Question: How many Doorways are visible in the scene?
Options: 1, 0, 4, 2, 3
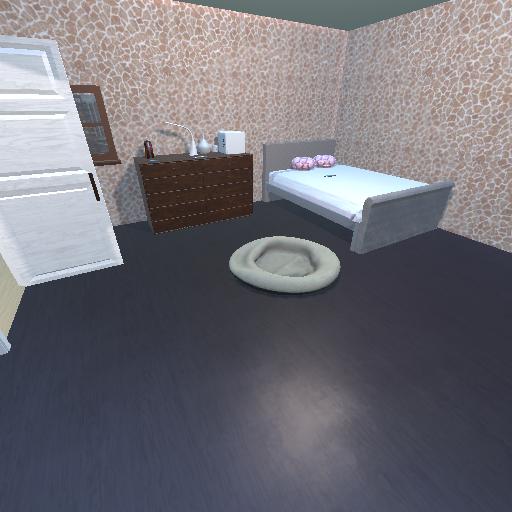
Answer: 1